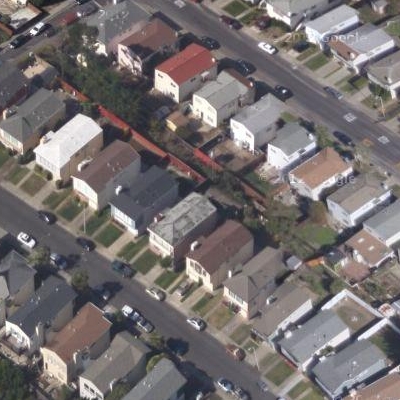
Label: Resident